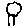
Label: tree